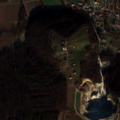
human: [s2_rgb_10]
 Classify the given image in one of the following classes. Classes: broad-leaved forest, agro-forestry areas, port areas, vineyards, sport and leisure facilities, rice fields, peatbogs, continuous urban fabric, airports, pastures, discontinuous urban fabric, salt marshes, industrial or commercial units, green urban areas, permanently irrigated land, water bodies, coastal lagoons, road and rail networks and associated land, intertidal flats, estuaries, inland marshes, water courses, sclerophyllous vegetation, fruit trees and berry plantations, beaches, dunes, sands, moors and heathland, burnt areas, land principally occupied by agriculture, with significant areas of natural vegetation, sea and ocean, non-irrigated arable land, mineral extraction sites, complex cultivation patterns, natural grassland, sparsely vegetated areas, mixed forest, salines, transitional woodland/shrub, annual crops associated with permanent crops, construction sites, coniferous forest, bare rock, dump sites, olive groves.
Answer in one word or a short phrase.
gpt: discontinuous urban fabric, non-irrigated arable land, land principally occupied by agriculture, with significant areas of natural vegetation, broad-leaved forest